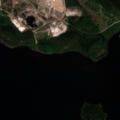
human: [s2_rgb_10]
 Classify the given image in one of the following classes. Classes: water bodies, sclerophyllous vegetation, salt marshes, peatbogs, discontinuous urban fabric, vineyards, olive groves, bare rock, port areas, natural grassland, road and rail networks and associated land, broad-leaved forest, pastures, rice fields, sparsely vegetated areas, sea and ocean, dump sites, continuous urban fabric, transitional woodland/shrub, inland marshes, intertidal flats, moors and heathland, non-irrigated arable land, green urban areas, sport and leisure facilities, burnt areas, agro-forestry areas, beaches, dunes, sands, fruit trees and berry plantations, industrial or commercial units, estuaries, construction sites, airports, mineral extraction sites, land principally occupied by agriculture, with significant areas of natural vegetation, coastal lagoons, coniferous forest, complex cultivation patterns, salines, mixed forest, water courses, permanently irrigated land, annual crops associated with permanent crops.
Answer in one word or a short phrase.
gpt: dump sites, mixed forest, water bodies